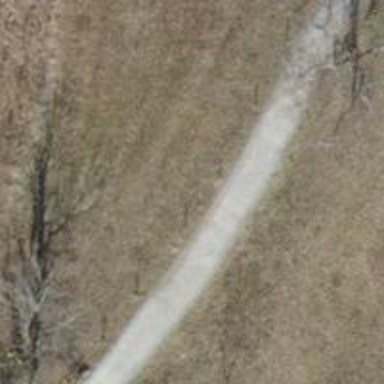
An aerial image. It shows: Compacted track with grade2 level.